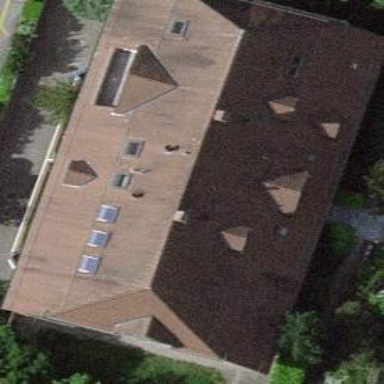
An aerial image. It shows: Residential building.